Question: I am using <URL> for dimensionality reduction on a large set of images. Once the PCA is fitted, I would like to see what the components look like.
One can do so by looking at the 'components_' attribute. Not realizing that was available, I did something else instead:
'''
each_component = np.eye(total_components)
component_im_array = pca.inverse_transform(each_component)
for i in range(num_components):
component_im = component_im_array[i, :].reshape(height, width)
# do something with component_im
'''
In other words, I create an image in the PCA space that has all features but 1 set to 0. By inversely transforming them, I should then get the image in the original space which, once transformed, can be expressed solely with that PCA component.
The following image shows the results. On the left is the component calculated using my method. On the right is 'pca.components_[i]' directly. Additionally, with my method, most images are very similar (but they different) while by accessing the 'components_' the images are very different as I would have expected
Is there a conceptual problem in my method? Clearly the components from 'pca.components_[i]' are correct (or at least more correct) than the ones I'm getting. Thanks!

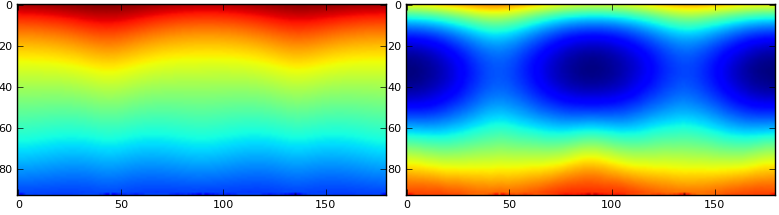
Answer: The difference between grabbing the 'components_' and doing an 'inverse_transform' on the identity matrix is that the latter adds in the empirical mean of each feature. I.e.:
'''
def inverse_transform(self, X):
return np.dot(X, self.components_) + self.mean_
'''
where 'self.mean_' was estimated from the training set.